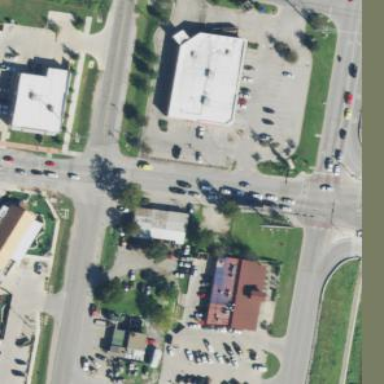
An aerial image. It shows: Retail area.